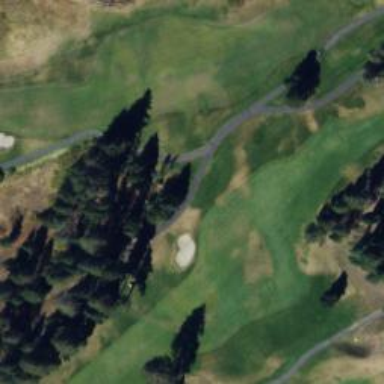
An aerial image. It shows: Golf hole.